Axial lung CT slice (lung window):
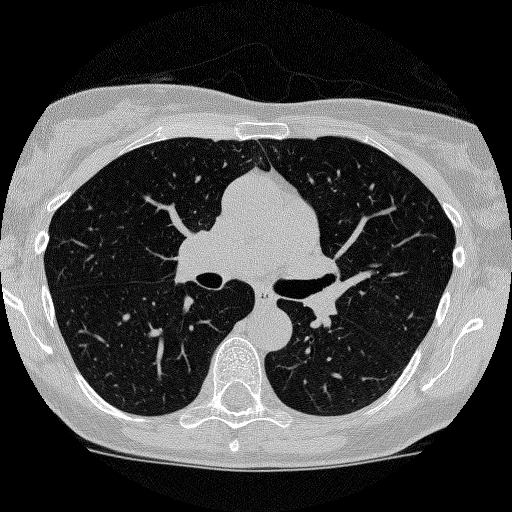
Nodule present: no